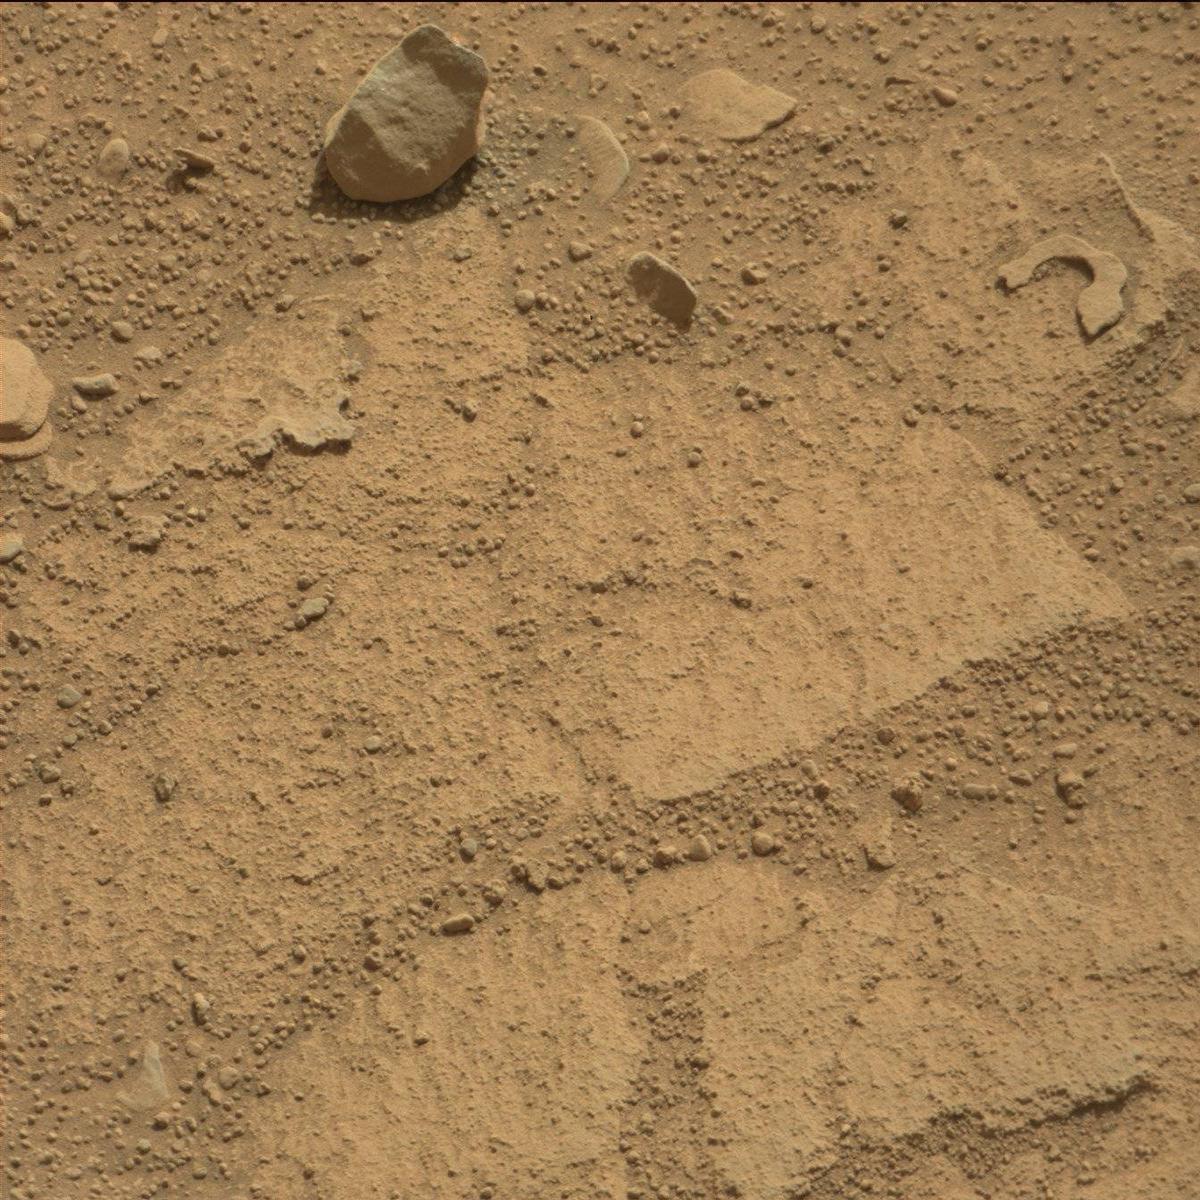
Terrain classes present: Bedrock, Rock, Sand / Soil